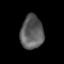
Tissue: prostate
Cell type: Myeloid cells
Senescence score: 0.2179
Nuclear area (px): 752
Mean DAPI intensity: 91.758